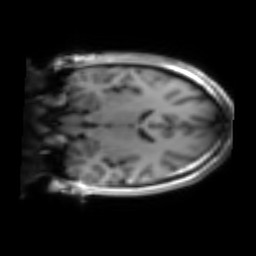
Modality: inplaneT1
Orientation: coronal
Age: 19
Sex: male
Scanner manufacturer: siemens
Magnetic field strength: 3 T
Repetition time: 1.2 s
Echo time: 0.00251 s